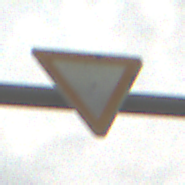
Verkehrszeichen: VorfahrtGewaehren
Umgebung: Outdoor, Suburban
Tageszeit: MorningAfternoon
Wetter: PartlyCloudy
Licht: Natural
Jahreszeit: NotSpecified
Kontrast: LowContrast